Field crop: maize
Growth stage: 1
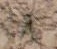
Species: salsola